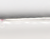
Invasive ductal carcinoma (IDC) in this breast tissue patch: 0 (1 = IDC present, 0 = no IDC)